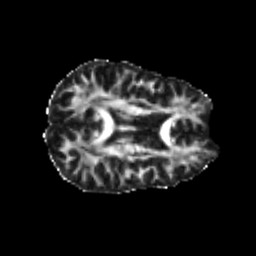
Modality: FA
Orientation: axial
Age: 21
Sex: male
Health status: healthy
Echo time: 0.074 s